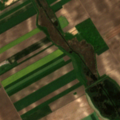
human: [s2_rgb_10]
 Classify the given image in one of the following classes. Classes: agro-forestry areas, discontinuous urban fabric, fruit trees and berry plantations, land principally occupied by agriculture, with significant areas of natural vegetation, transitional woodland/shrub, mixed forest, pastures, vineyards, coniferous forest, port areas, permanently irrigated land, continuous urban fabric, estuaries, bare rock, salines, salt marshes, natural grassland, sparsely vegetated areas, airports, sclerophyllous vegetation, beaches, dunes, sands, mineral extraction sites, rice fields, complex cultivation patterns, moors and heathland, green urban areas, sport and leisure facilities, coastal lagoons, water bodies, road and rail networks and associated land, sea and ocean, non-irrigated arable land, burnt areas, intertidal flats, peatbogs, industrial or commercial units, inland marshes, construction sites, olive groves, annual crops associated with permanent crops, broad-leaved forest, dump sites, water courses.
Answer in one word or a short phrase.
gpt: non-irrigated arable land, complex cultivation patterns, inland marshes